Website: apple
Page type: customer-info-address
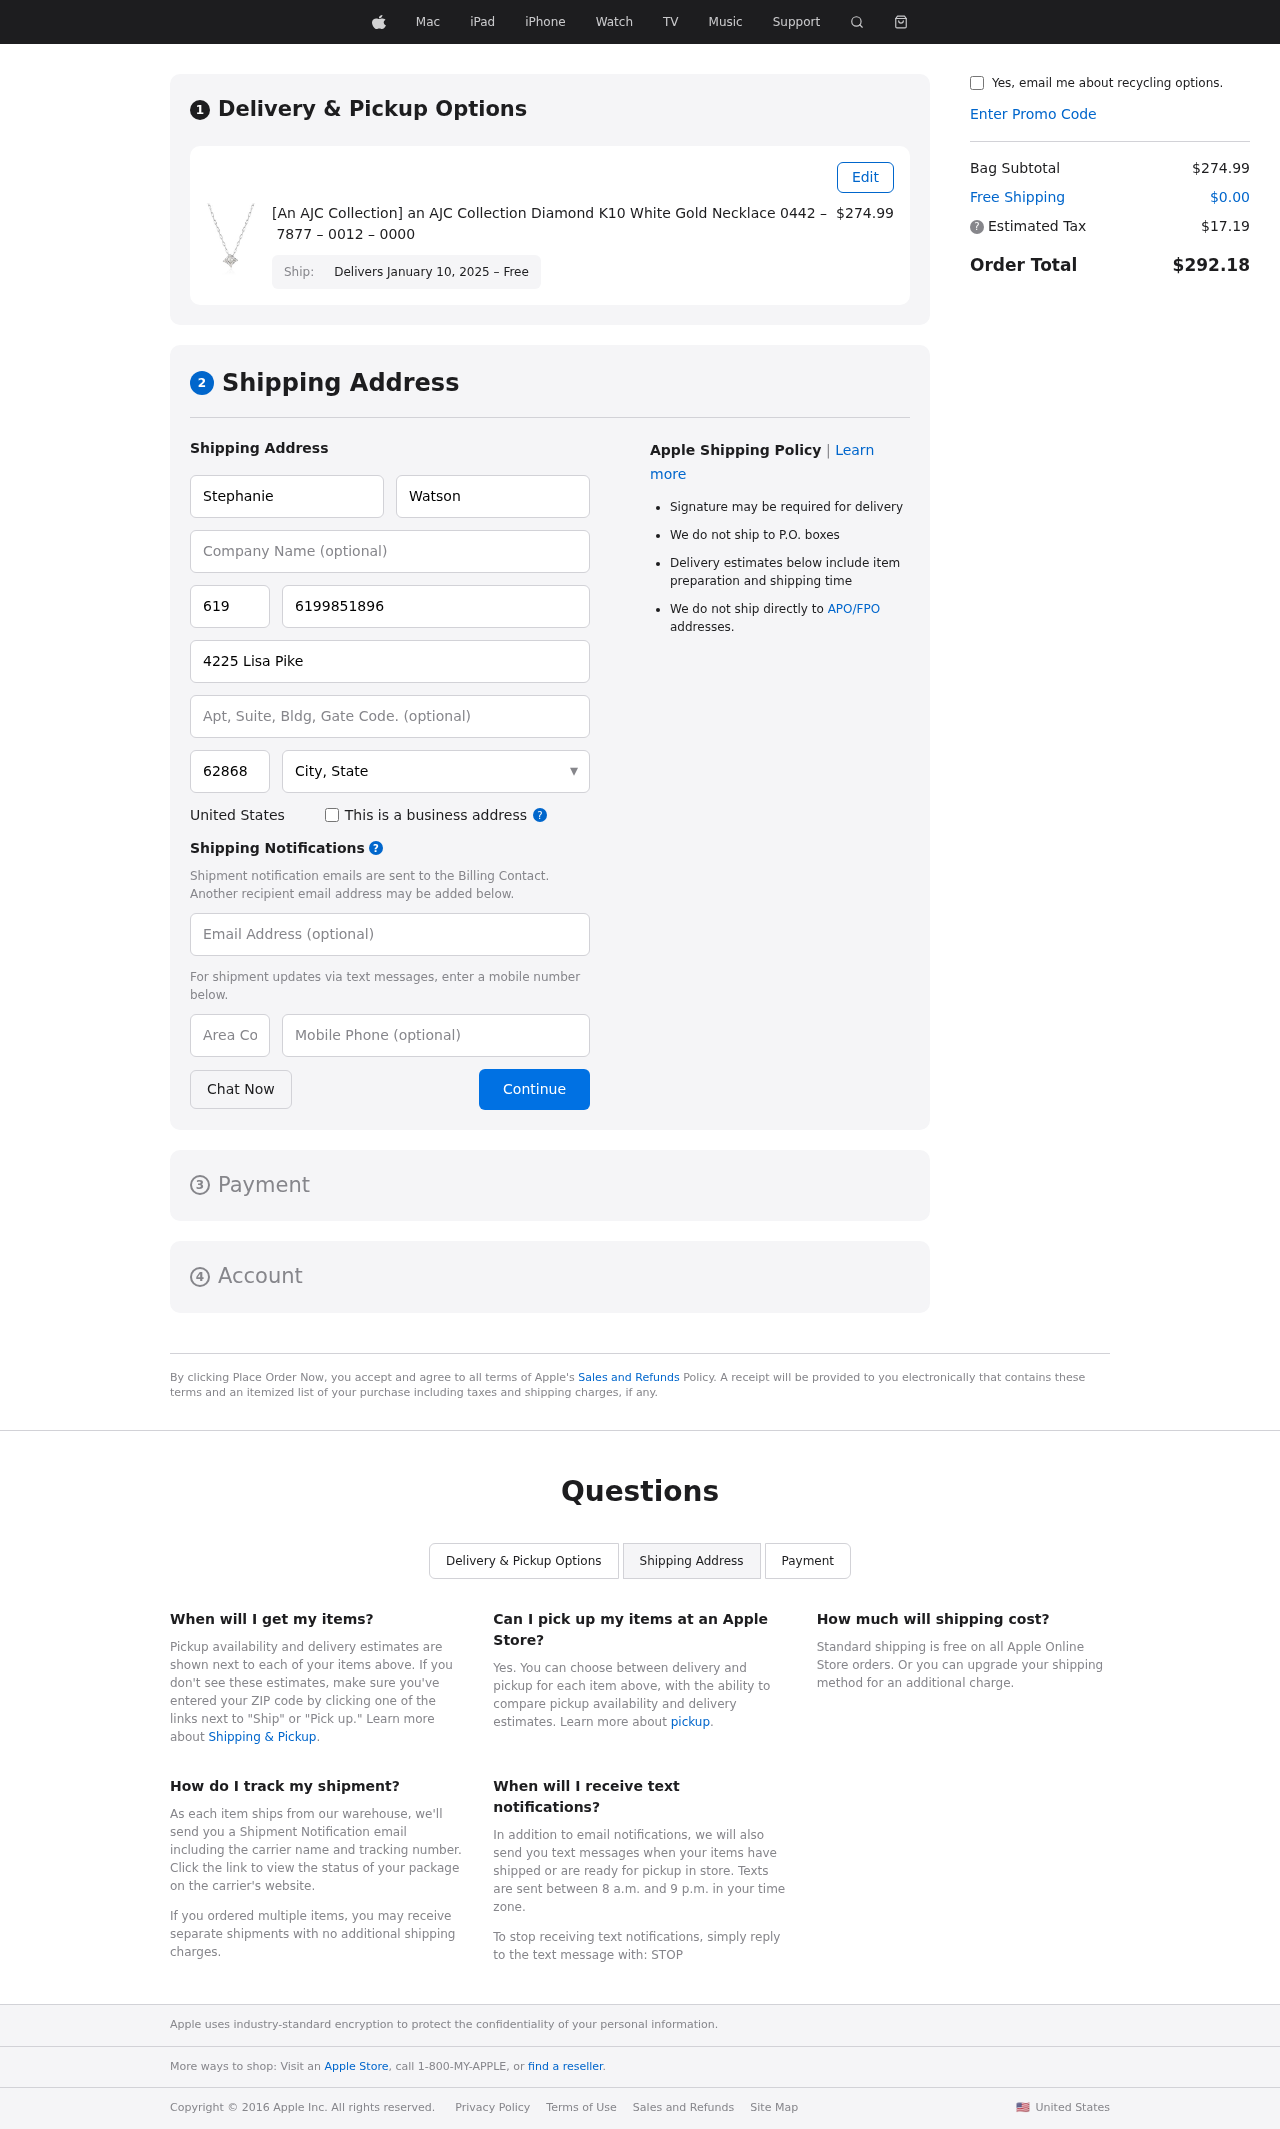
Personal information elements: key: PII_CITY_STATE
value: West Melanie, MI
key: PII_COUNTRY
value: United States
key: PII_EMAIL
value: stephanie.watson@hotmail.com
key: PII_FIRSTNAME
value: Stephanie
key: PII_LASTNAME
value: Watson
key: PII_PHONE
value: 6199851896
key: PII_PHONE_ALT
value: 8442464968
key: PII_PHONE_ALT_AREA
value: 844
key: PII_PHONE_AREA
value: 619
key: PII_POSTCODE
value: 62868
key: PII_STREET
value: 4225 Lisa Pike
Product elements: key: PRODUCT1_NAME
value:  [An AJC Collection] an AJC Collection Diamond K10 White Gold Necklace 0442 – 7877 – 0012 – 0000 
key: PRODUCT1_PRICE
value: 274.99
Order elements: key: ORDER_DELIVERY_DATE
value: Delivers January 10, 2025 – Free
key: ORDER_SUBTOTAL
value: $274.99
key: ORDER_SHIPPING_COST
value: $0.00
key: ORDER_TAX
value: $17.19
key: ORDER_TOTAL
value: $292.18